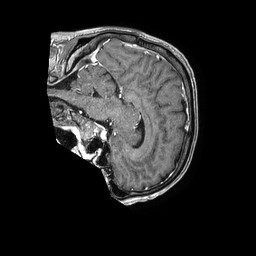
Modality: T1w
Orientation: sagittal
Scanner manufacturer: philips
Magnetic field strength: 1.5 T
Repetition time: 0.007632 s
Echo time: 0.00347 s